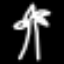
Label: palm tree